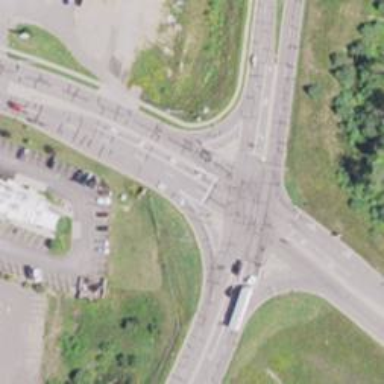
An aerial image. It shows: Secondary link road with asphalt surface.